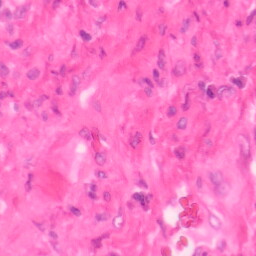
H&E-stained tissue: Colon